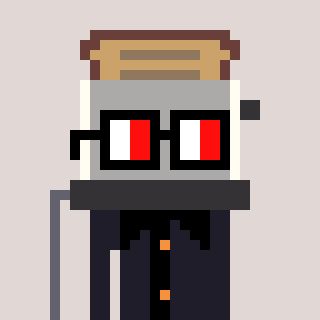
a pixel art character with square glasses with black frames and red eyes, a toaster-shaped head and a grayscale-colored body on a warm background